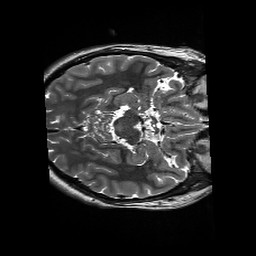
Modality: T2w
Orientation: axial
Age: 19
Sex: male